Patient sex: M
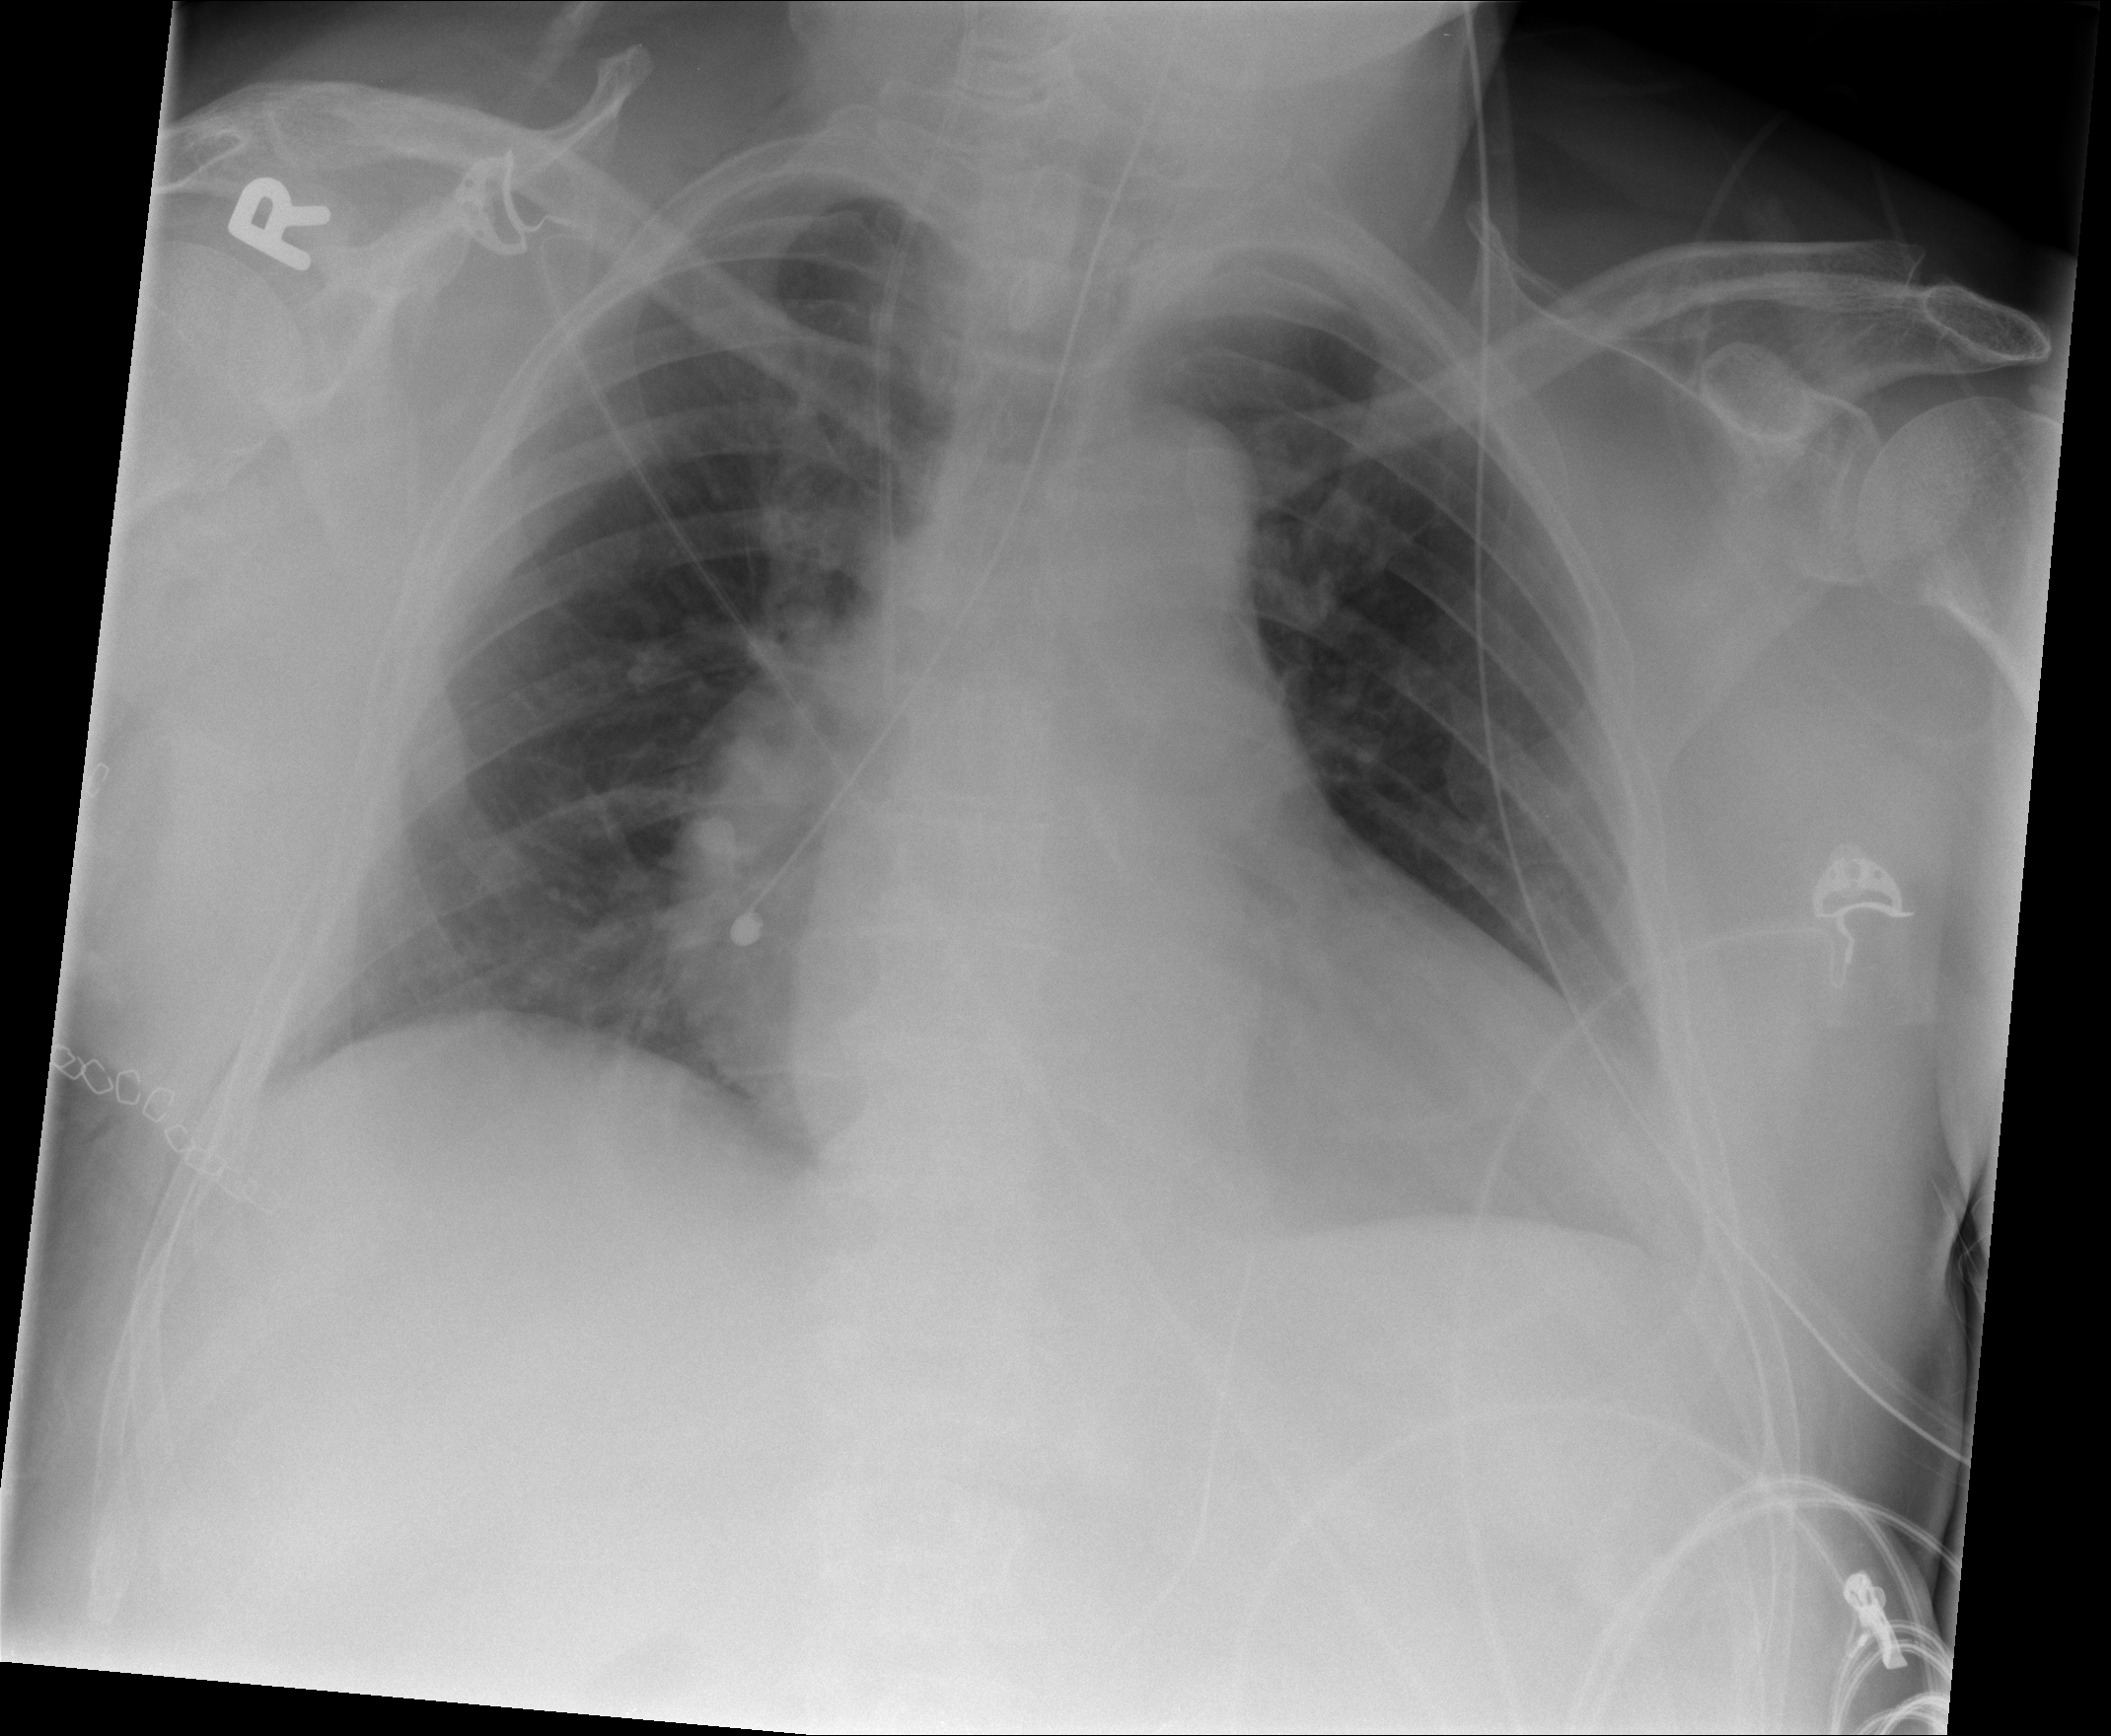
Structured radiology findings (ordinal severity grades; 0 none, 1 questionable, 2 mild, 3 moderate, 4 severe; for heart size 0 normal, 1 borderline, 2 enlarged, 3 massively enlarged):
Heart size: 2
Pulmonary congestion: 0
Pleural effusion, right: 0
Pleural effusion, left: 1
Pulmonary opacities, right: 0
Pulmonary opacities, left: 0
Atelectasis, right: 2
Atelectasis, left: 2